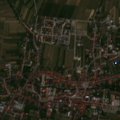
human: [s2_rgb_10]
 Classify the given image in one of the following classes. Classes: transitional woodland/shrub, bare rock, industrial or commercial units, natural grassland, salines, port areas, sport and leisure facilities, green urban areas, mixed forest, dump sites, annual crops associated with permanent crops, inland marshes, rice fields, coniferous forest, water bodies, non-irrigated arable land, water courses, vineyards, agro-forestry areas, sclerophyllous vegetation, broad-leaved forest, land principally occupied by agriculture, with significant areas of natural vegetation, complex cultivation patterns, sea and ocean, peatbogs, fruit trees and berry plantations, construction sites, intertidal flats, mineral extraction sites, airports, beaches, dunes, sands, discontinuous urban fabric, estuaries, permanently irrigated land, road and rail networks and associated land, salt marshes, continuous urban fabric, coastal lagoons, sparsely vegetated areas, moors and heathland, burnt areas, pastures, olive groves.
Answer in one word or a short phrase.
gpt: continuous urban fabric, discontinuous urban fabric, vineyards